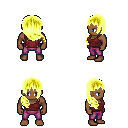
a pixel art fantasy rpg character, male body template, human, dark skin, maroon pirate shirt, magenta pants, gold right-swept hairstyle, four views (front, back, left, right), 2x2 character sprite sheet, small pixel art, hard edges, no anti-aliasing